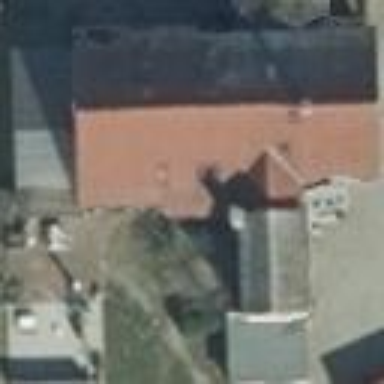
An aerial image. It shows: Residential building.